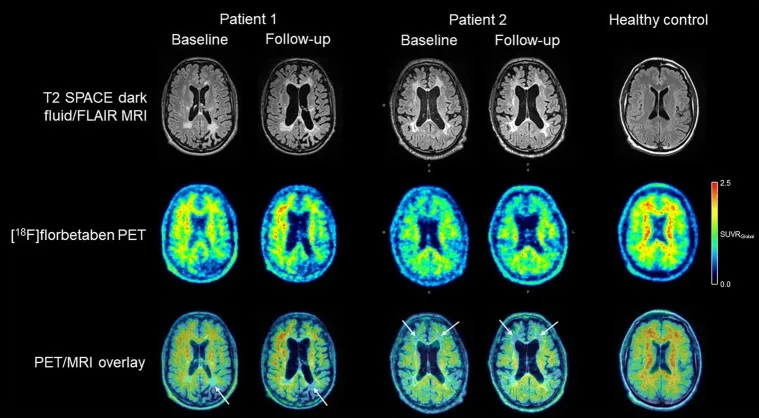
T2 SPACE dark fluid/FLAIR white matter integrity MR images, [18F] florbetaben myelin PET images, and overlaid PET/MR images of both adult-onset leukodystrophy with axonal spheroids and pigmented glia patients, together with (to illustrate respective imaging normality as a comparison) those of a healthy control subject. For the patients, baseline and follow-up images are shown. While in both patients with a favorable symptom outcome long-term after therapy, MRI showed progression of structural white matter integrity and subcortical atrophy, the Myelin PET images (white arrows) remained comparatively stable over time.
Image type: radiology (spect)